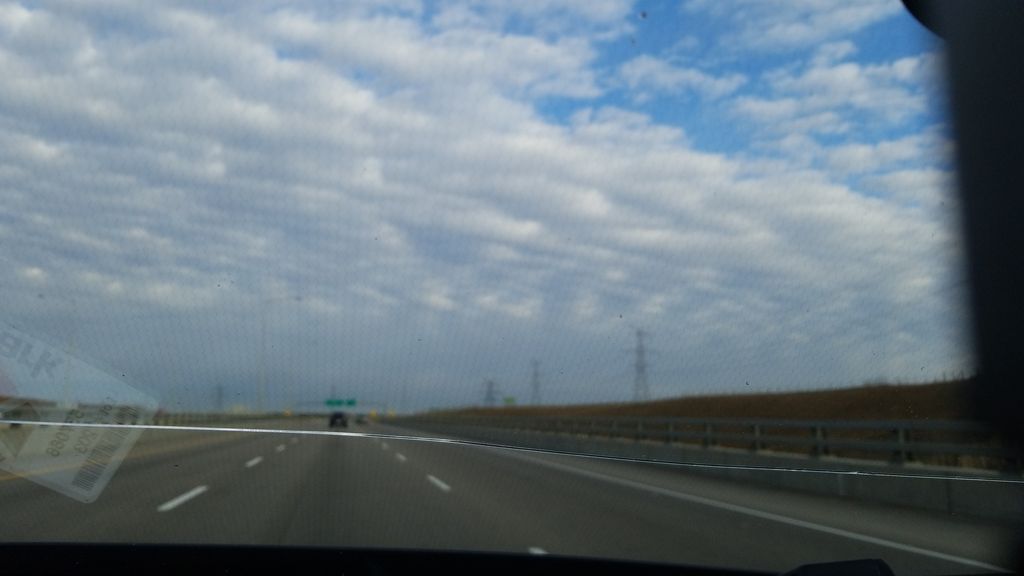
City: edmonton